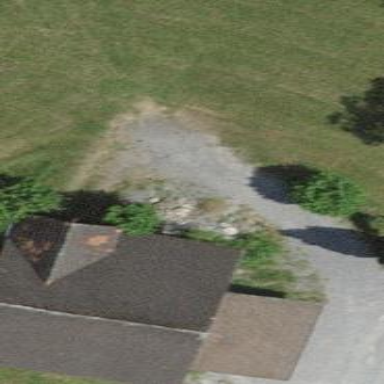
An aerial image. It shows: Shed.